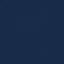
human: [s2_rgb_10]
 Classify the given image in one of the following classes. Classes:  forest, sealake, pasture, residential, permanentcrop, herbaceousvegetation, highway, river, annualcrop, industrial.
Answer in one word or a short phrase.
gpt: SeaLake